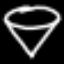
Label: diamond